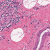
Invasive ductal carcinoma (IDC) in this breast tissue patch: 0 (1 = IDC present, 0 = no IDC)